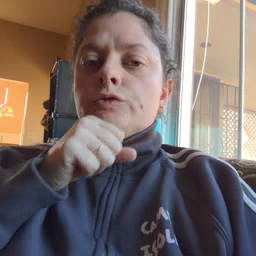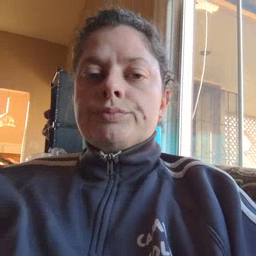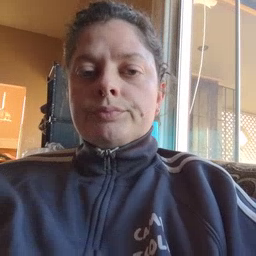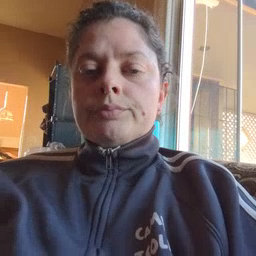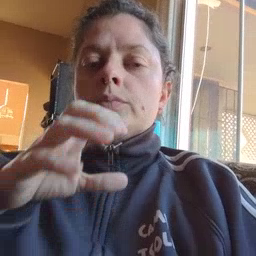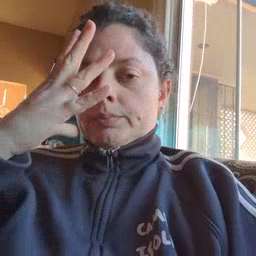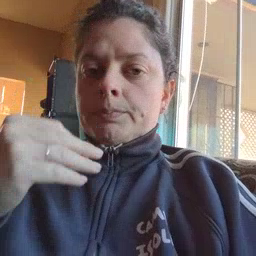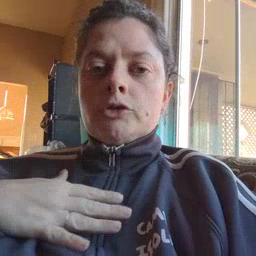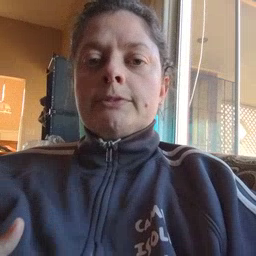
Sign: pajamas